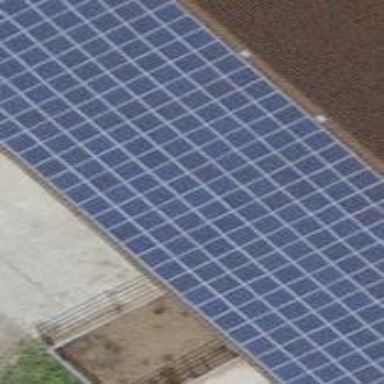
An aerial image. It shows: Solar power generator using photovoltaic method with solar photovoltaic panel types.